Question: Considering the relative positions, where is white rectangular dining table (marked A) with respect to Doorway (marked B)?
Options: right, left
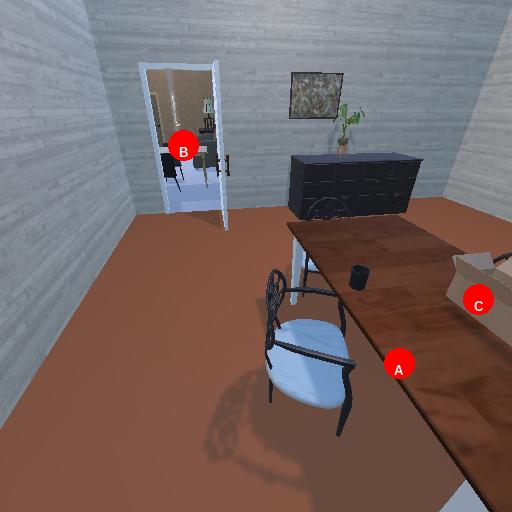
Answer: right